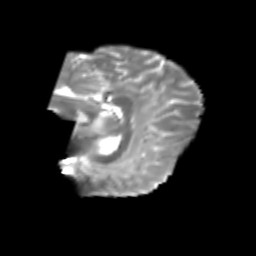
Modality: T2w
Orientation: sagittal
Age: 21
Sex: male
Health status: healthy